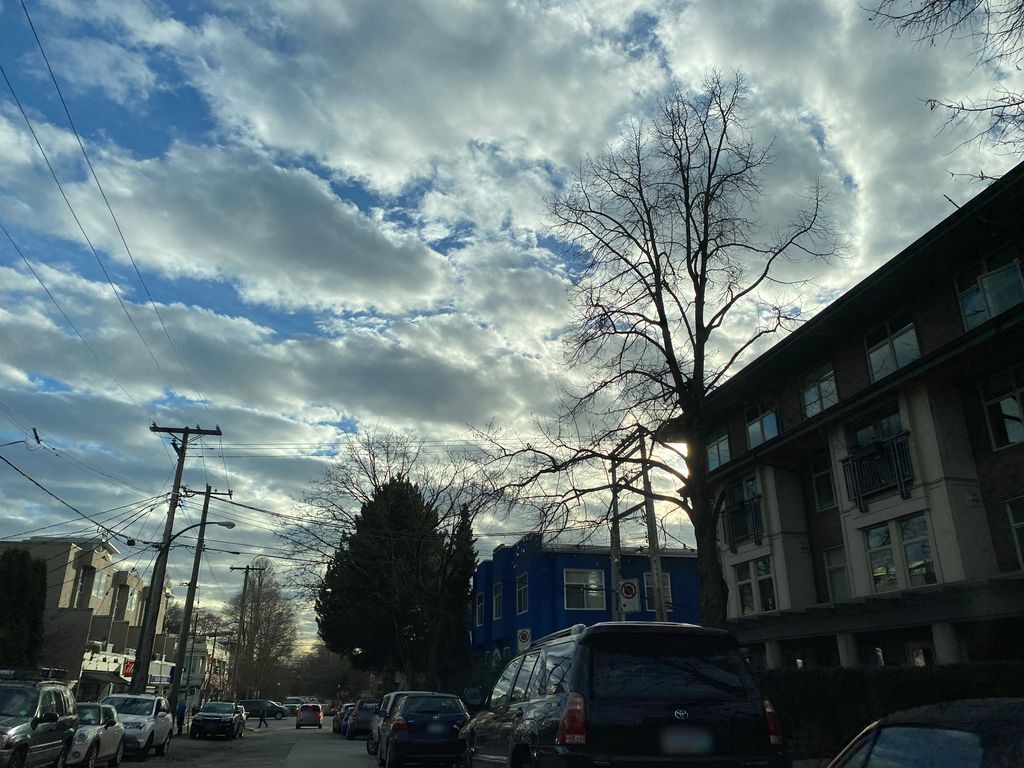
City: vancouver